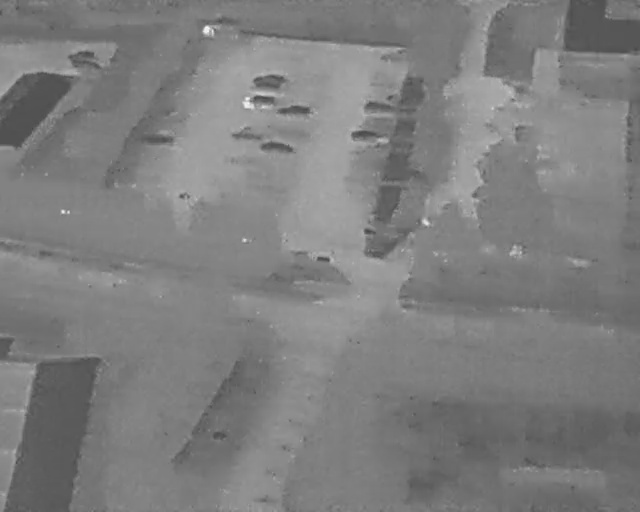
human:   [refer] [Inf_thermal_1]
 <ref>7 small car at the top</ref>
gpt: <box>[[41, 12, 43, 19, 2], [40, 14, 42, 20, 2], [39, 16, 41, 23, 2], [44, 18, 47, 25, 2], [42, 25, 44, 32, 2], [56, 23, 58, 29, 2], [58, 18, 60, 24, 2]]</box>

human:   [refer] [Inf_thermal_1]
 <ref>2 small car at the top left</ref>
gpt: <box>[[12, 7, 13, 14, 2], [12, 9, 14, 16, 2]]</box>